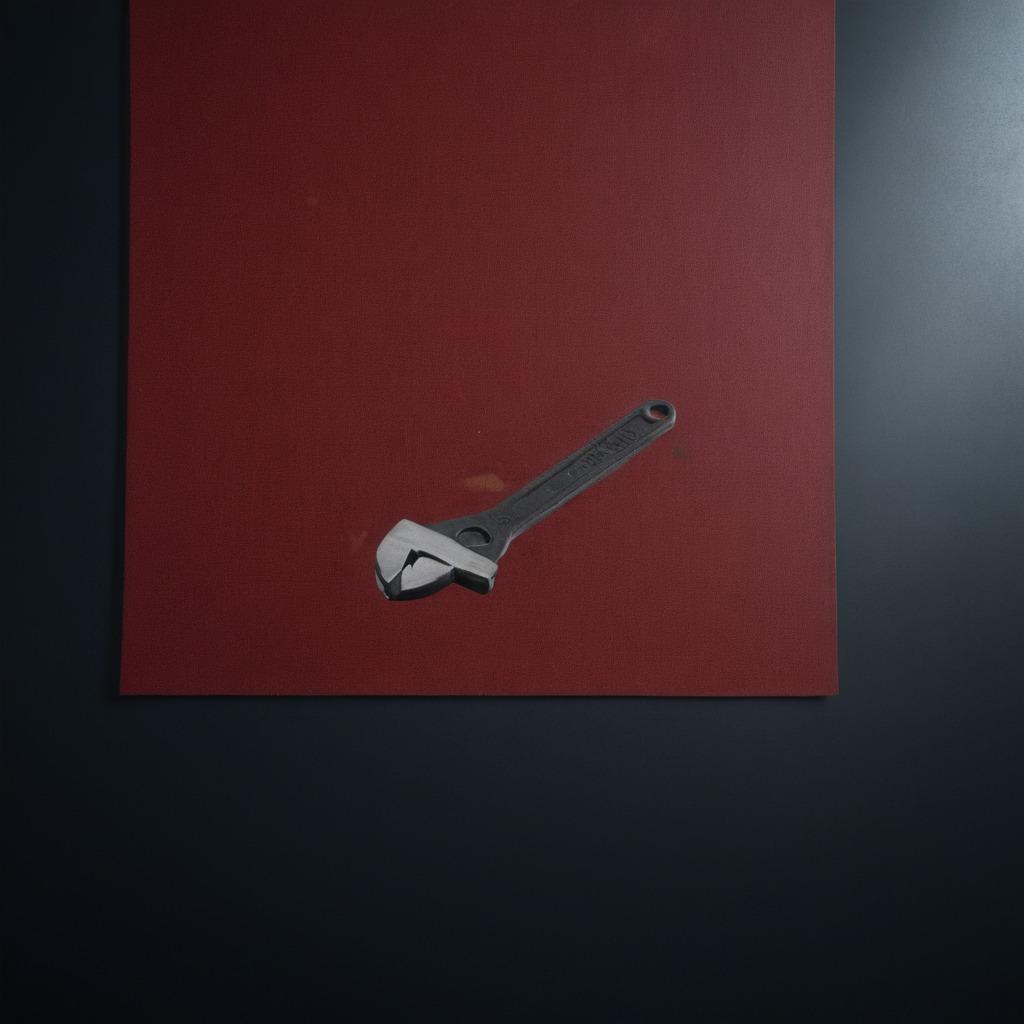
A wrench is lying on a clean granite tabletop covered with a red rubber mat inside a workshop at night.